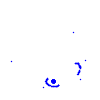
Particle: electron